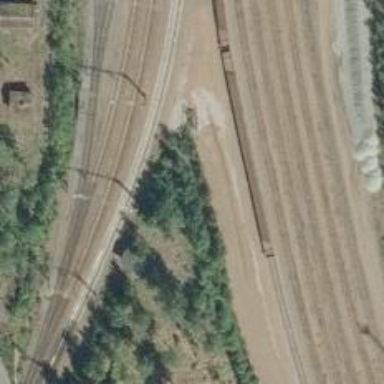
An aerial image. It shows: Railway yard in service.